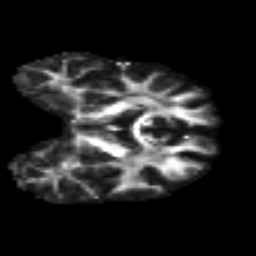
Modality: FA
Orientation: coronal
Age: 36
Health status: ill
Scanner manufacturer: philips
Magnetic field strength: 3 T
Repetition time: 9 s
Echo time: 0.127 s